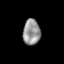
Tissue: lung
Cell type: Others
Senescence score: 0.208
Nuclear area (px): 433
Mean DAPI intensity: 150.587